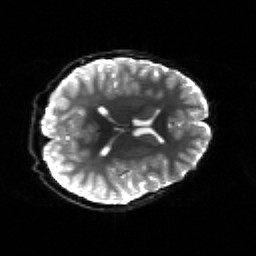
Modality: sbref
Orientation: axial
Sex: male
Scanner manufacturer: siemens
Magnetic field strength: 3 T
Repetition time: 5 s
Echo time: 0.071 s